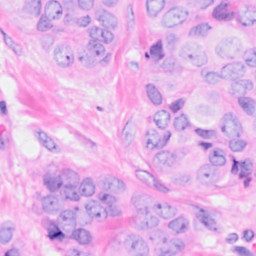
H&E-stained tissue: Breast